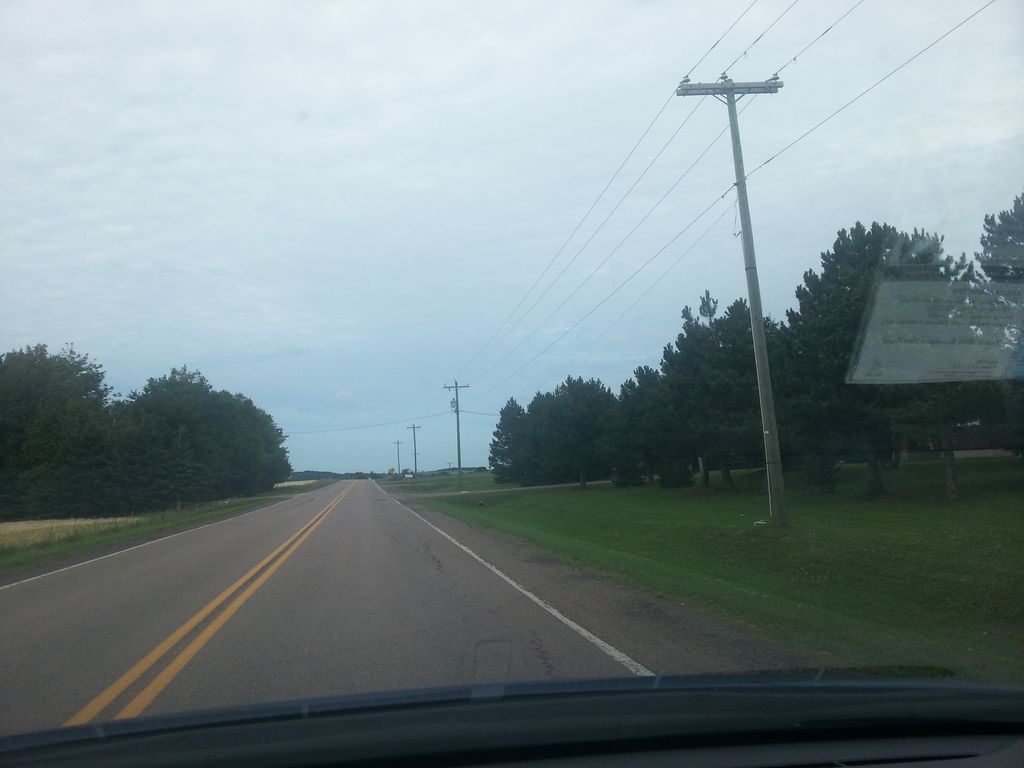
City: charlottetown